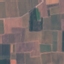
Land use / land cover class: PermanentCrop